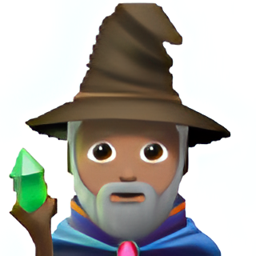
Name: man mage medium skin tone
Emoji: 🧙🏽‍♂️
Group: People & Body
Sub-group: person-fantasy